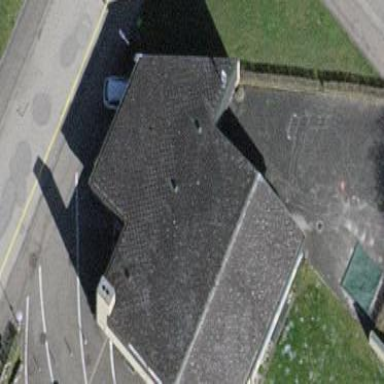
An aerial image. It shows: Kindergarten building.